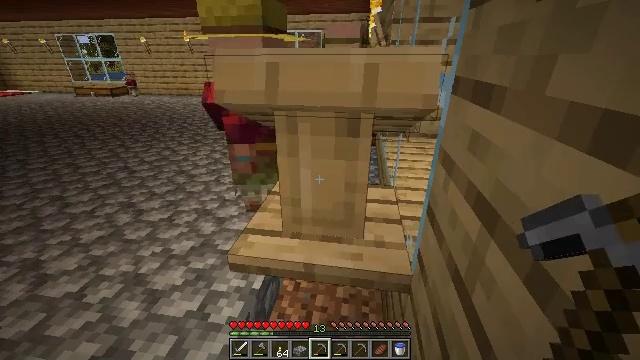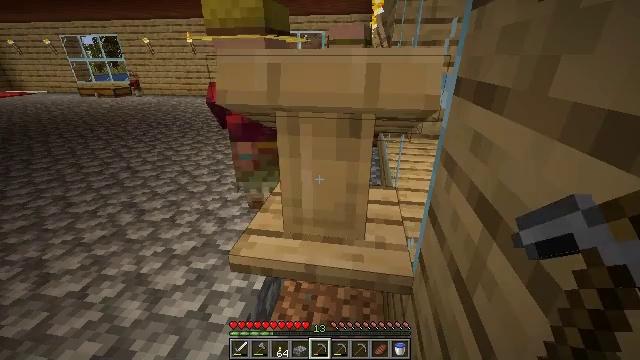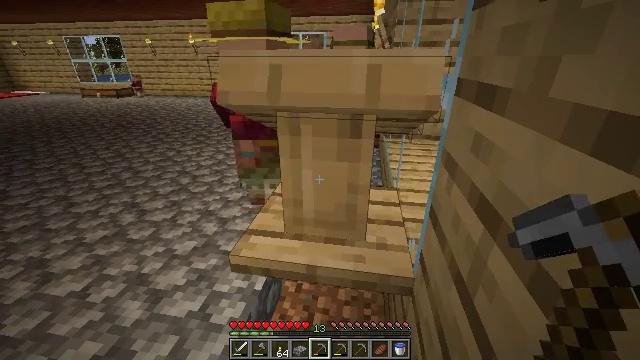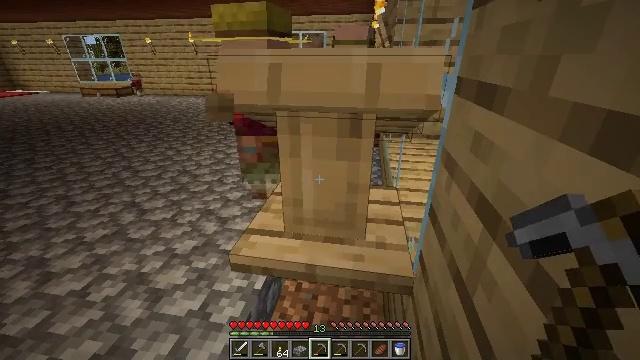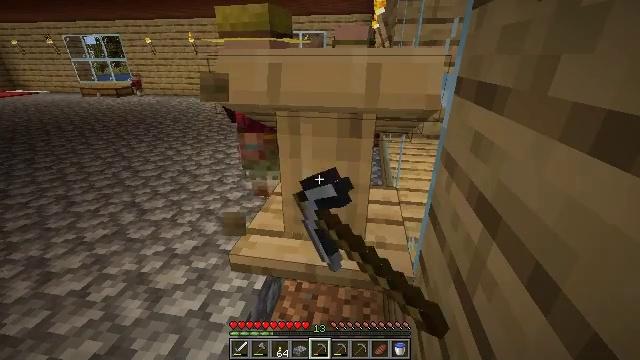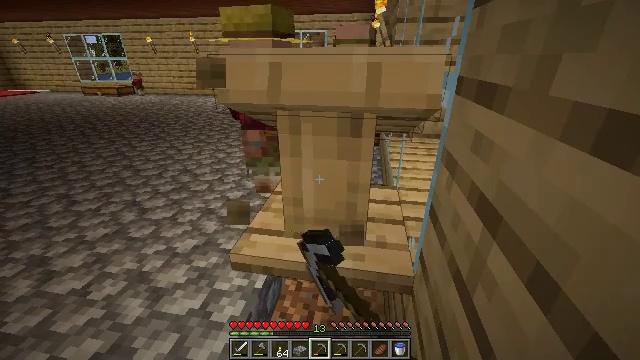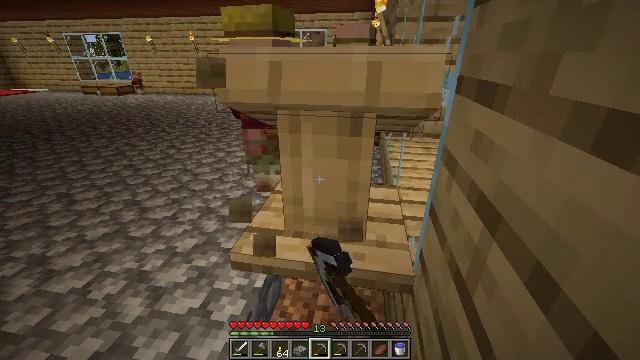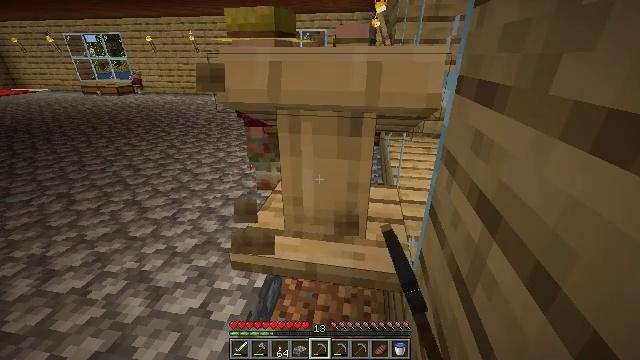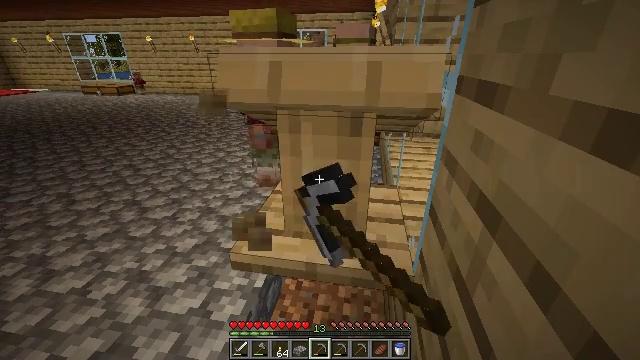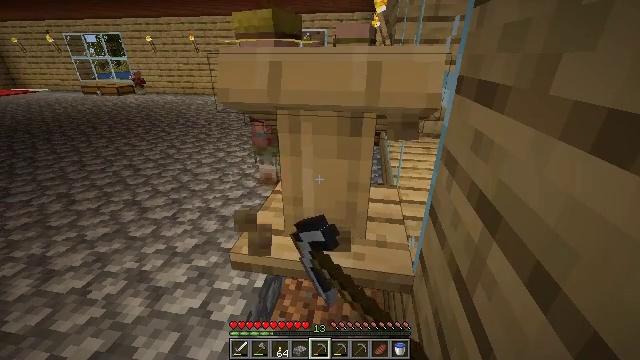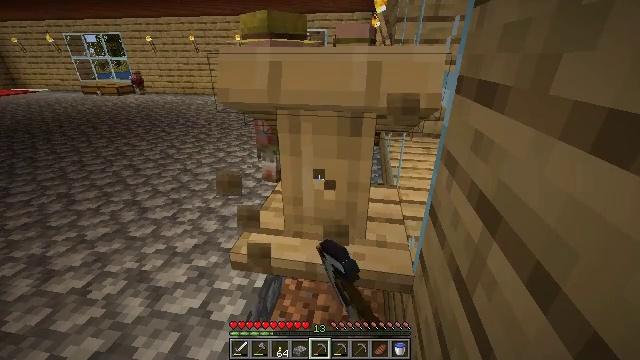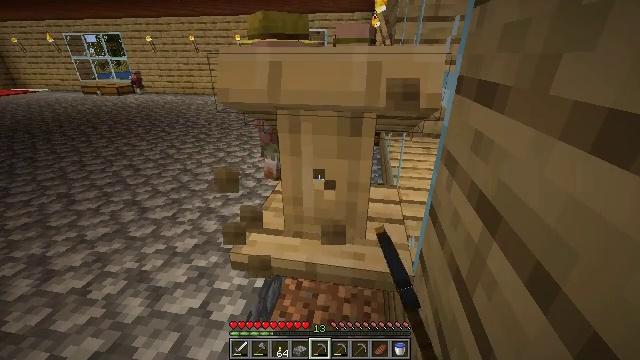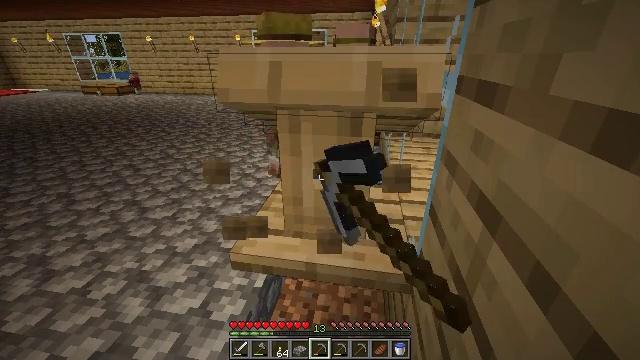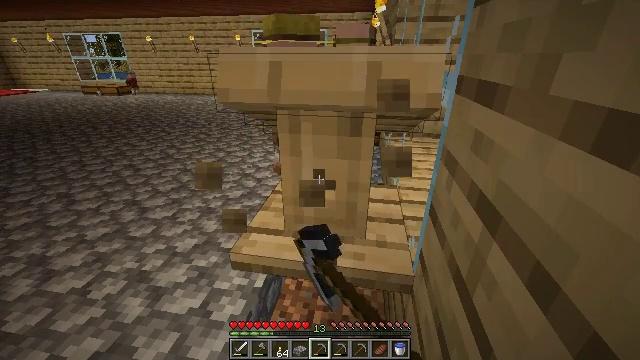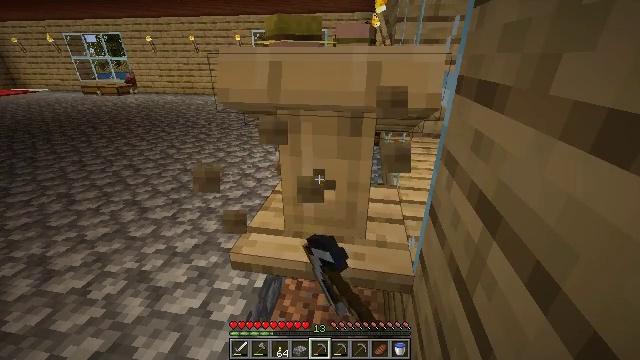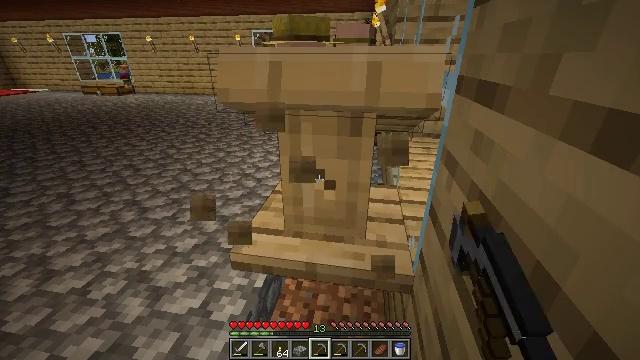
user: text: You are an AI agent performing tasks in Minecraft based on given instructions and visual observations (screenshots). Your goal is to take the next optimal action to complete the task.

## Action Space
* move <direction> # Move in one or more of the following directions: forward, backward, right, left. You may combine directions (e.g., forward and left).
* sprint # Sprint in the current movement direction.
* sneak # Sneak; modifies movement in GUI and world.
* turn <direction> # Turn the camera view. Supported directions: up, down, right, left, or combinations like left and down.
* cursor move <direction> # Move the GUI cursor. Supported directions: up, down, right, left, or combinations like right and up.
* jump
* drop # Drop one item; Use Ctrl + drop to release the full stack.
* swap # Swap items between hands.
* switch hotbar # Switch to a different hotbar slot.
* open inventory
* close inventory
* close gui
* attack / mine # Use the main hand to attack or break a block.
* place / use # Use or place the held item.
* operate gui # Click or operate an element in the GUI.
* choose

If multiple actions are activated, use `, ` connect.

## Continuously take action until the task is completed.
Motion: motion action
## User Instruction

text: Mine the lectern.
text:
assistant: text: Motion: no_op
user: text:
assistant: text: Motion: no_op
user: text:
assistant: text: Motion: attack / mine
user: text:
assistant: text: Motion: attack / mine
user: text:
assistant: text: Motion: attack / mine
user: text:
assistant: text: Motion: attack / mine
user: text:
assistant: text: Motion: attack / mine
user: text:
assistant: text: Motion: attack / mine
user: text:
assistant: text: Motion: attack / mine
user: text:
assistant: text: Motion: attack / mine
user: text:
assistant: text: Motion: attack / mine
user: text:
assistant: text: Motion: attack / mine
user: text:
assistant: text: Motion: attack / mine
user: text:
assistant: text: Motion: attack / mine
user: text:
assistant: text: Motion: attack / mine
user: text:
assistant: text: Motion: attack / mine
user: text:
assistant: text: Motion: attack / mine
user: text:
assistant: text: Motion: attack / mine
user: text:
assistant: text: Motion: attack / mine
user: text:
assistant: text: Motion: attack / mine
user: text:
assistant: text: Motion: attack / mine
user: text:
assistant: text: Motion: attack / mine
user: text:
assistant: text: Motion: attack / mine
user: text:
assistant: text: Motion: attack / mine
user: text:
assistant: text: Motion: attack / mine
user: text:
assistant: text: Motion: attack / mine
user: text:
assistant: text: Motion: attack / mine
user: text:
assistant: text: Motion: attack / mine
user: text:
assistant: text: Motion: attack / mine
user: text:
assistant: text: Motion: attack / mine